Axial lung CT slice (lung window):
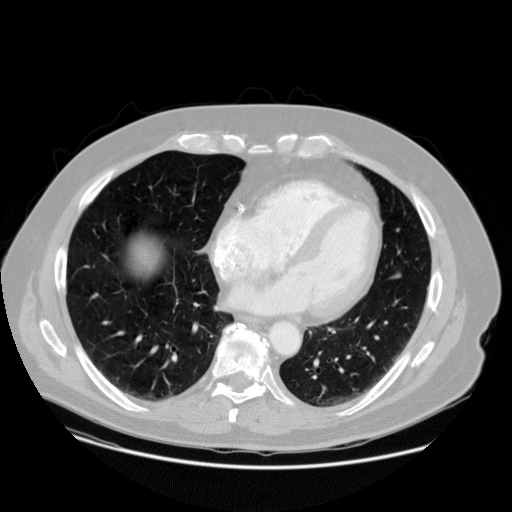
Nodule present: no